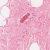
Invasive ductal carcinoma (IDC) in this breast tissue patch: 0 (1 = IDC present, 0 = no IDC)